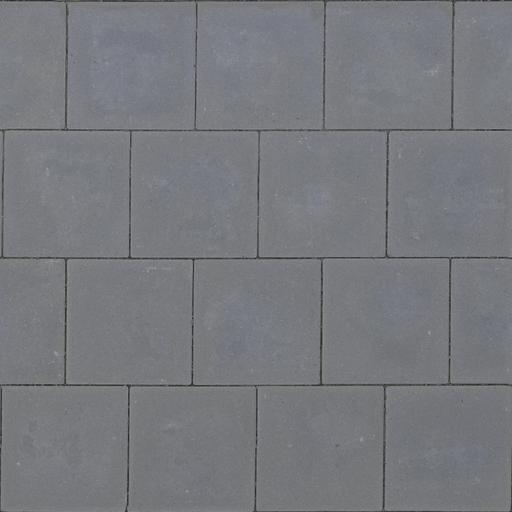
Tags: pavement paving stones